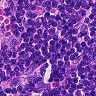
Metastatic tissue present: no